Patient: sex M, age 61
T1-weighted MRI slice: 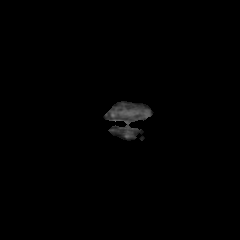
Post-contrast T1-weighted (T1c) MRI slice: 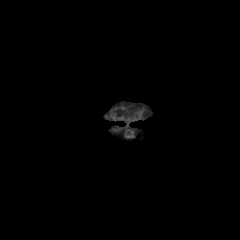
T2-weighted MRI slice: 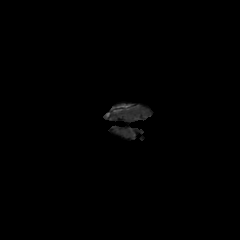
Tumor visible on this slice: no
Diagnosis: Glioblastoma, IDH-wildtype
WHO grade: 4